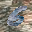
Label: 6